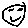
Label: smiley face